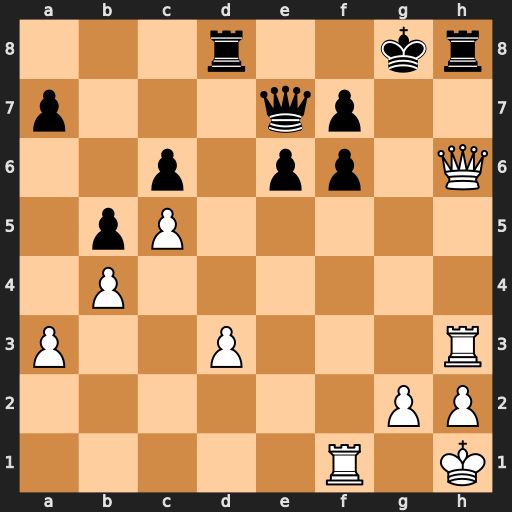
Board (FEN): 3r2kr/p3qp2/2p1pp1Q/1pP5/1P6/P2P3R/6PP/5R1K
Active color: w
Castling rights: -
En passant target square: -
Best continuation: Qxh8#